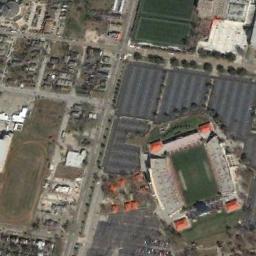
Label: stadium